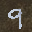
Label: 9